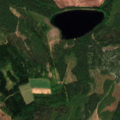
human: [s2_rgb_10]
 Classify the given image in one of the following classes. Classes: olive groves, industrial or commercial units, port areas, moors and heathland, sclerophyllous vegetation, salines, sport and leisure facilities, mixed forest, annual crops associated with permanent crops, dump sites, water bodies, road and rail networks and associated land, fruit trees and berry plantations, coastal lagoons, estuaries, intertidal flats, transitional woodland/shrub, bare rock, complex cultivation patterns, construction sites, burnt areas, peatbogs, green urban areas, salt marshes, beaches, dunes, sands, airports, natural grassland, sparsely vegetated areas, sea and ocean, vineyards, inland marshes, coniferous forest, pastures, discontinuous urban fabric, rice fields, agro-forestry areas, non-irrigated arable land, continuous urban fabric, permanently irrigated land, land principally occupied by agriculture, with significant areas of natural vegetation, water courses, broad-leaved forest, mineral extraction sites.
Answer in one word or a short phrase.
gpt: non-irrigated arable land, coniferous forest, mixed forest, transitional woodland/shrub